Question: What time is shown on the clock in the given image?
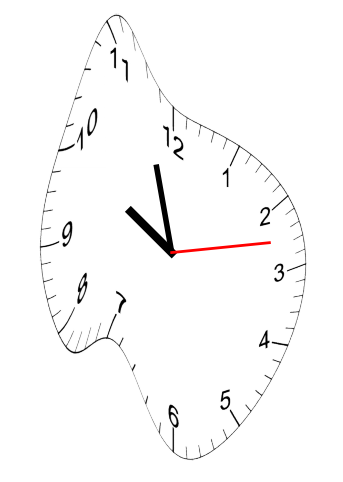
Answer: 09:57:13